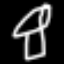
Label: mushroom